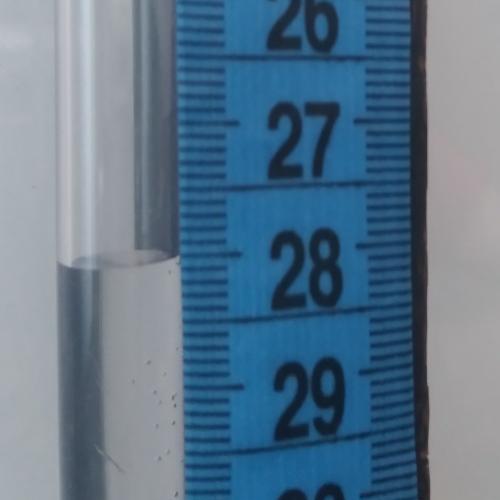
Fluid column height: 28.0 cm